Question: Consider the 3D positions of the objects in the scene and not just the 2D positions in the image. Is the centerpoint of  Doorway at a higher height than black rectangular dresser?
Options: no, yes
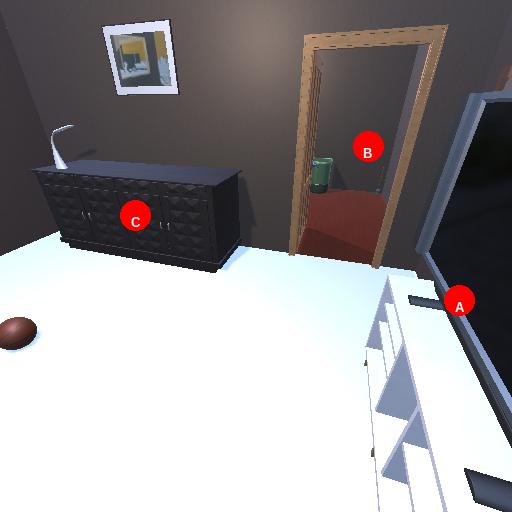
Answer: no